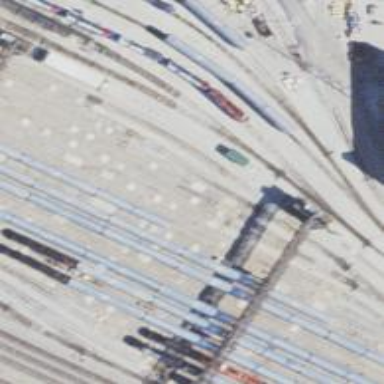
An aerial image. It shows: Railway yard.